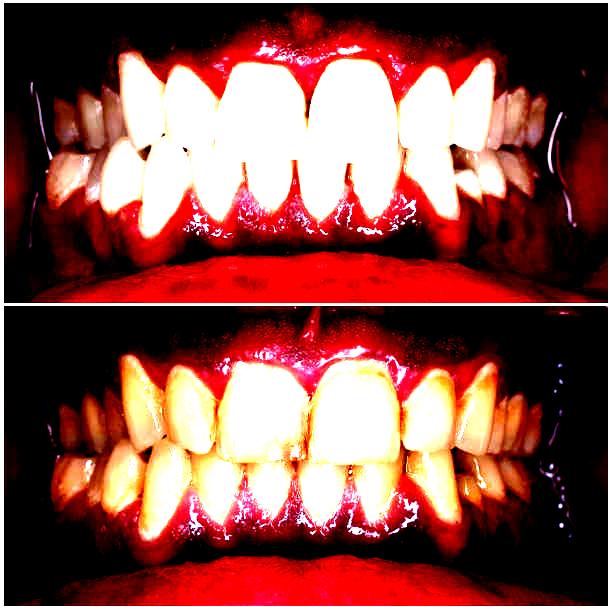
Condition: Calculus